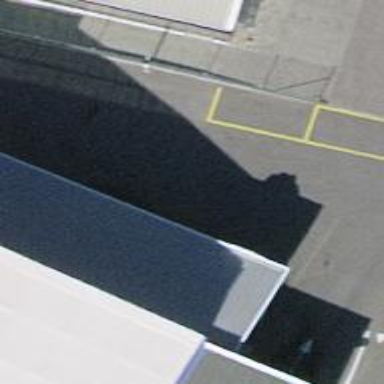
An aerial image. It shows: Building serving as car wash facility.